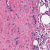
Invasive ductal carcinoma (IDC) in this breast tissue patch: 0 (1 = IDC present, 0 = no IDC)